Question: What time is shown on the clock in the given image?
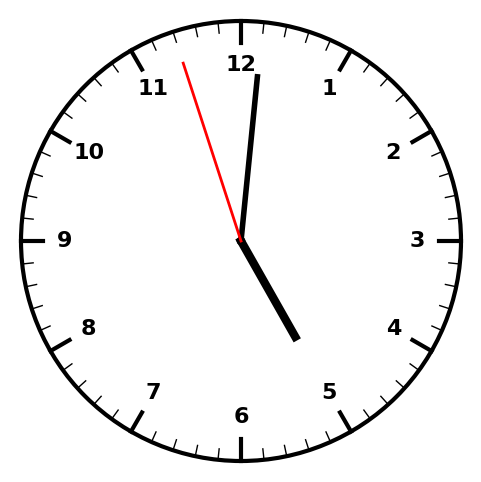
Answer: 05:00:57